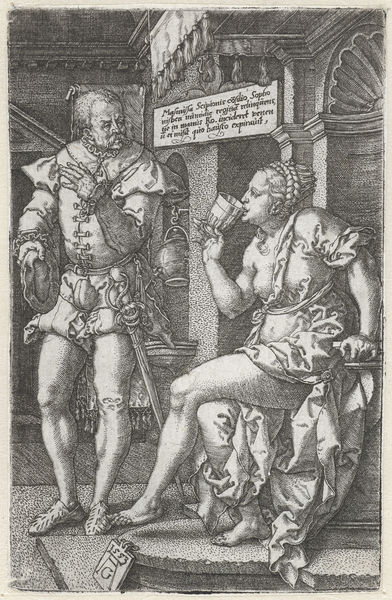
Titel: Sophonisba drinkt vergif
Künstler: Heinrich Aldegrever
Standort: Amsterdam
Institution: Rijksmuseum
Schlagwörter: chair, curtain, hat, people, soldier, sword, throne, white, black, dress, hair, sit, sitting, woman, wine, man, nude, feet, knight, scroll, stand, black and white, etching, illustration, beard, couple, breast, lantern, engraving, cup, shell, hatching, standing, drink, metaphor, drinking, latin, mustache, leg, sign, engraved, queen, goblet, symbolic, braid, tassel, sappho, stern, mistress, nipple, boob, illustrated, doublet, ag, tit, medevial, reniessance, sapho, etchingengraving, imbibe, modality